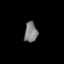
Tissue: prostate
Cell type: T cells
Senescence score: 0.3491
Nuclear area (px): 253
Mean DAPI intensity: 128.696